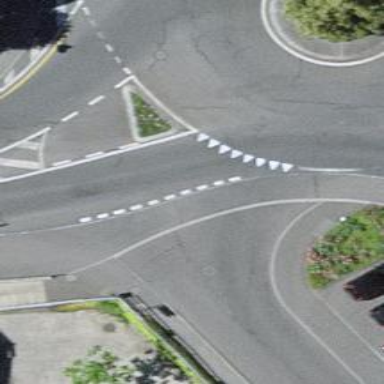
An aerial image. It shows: Road with "give way" sign.